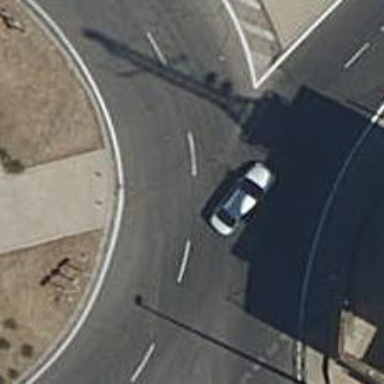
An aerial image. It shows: Secondary road leading to roundabout.